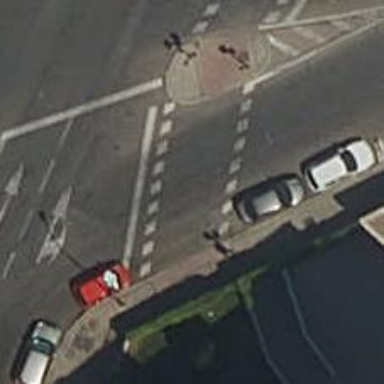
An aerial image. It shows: Crossing with traffic signals.